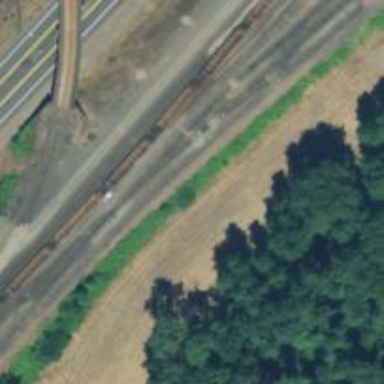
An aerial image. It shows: Railway siding for service.